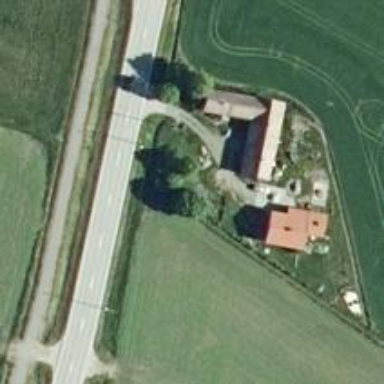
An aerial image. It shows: Farm.